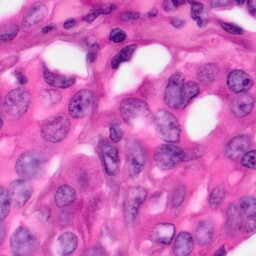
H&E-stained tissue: Pancreatic